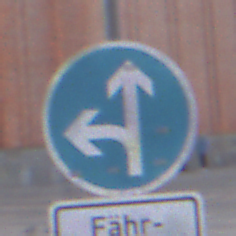
Verkehrszeichen: VorgeschriebeneFahrtrichtungGeradeausOderLinks
Zusatzzeichen unten: SonstigeFahrzeugePersonengruppenFrei4
Umgebung: Outdoor, Urban
Tageszeit: SunriseSunset
Wetter: PartlyCloudy
Licht: Natural
Jahreszeit: NotSpecified
Kontrast: LowContrast